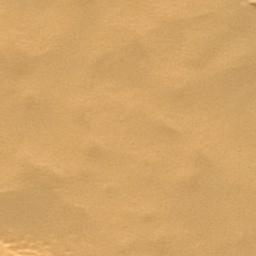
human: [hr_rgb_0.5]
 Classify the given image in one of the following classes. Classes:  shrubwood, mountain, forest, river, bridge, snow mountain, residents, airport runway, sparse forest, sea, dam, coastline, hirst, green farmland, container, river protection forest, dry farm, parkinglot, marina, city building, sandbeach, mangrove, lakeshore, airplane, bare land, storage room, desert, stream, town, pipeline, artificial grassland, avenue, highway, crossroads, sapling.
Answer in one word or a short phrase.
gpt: desert